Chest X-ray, PA view. Patient: 34 years old, sex M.
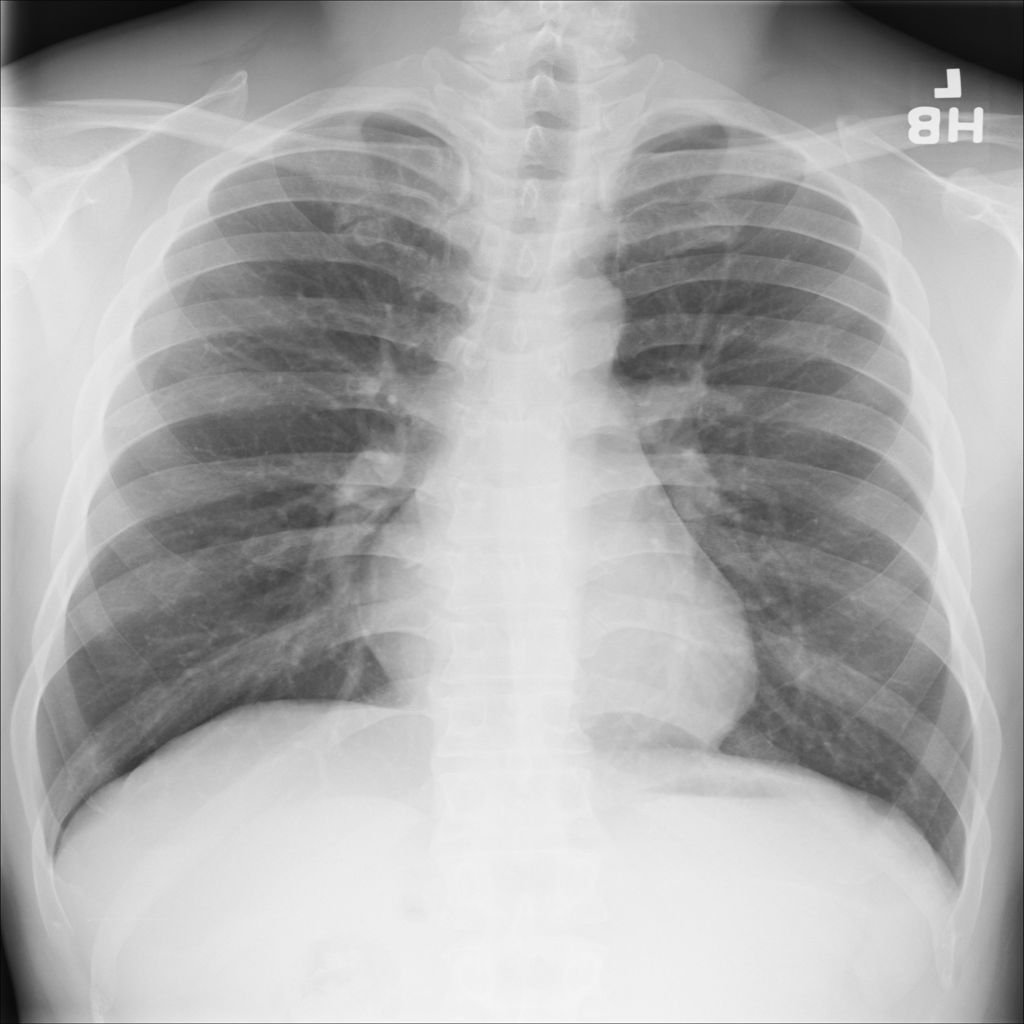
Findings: No Finding